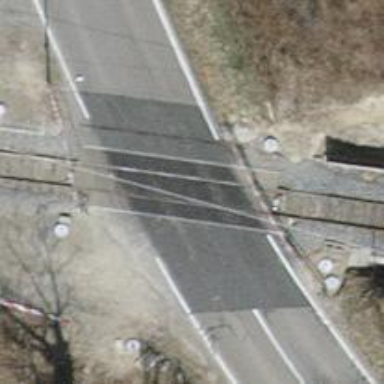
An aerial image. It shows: Railway level crossing.